Question: I am new to python programming and learning. I have a 2D array of dataset say "Curve", where "Curve[0]" are the x values and "Curve[1]" are the corresponding y values. For example, say "Curve[0]" = ([0, 0.5, 1, 1.5, 2]) and "Curve[1] = ([-4.45, 3.8, 23.8, 2.9, 7.86])". I want to plot a circular color map where "Curve[0]" will be the radius of each concentric circular ring with "Curve[1]" being the corresponding values of each circular ring shown in color code. I hope you manage to understand this.
The image should look similar to this:

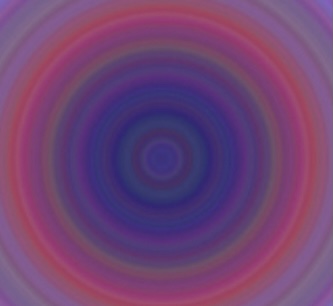
Answer: Here is one take on the problem. There are two main issues we need to solve.
First, we need a 2D grid of points '(xs, ys)' where both 'xs' and 'ys' are arrays of numbers in the interval '[-2, 2]' (since '2' is the largest radius in your example). This can be done by first constructing an array of evenly spaced numbers between '[-2, 2]' by calling 'np.linspace' (I use 100 points in the example). Next, we can get a 2D grid by calling 'np.meshgrid'.
The second problem is to calculate the color at each point. Since we only know the color for five radii, we need a way to guess the color for radius values we do not observe. One approach is to use interpolation, e.g. 'scipy.interpolate.interp1d'.
Altogether, the solution may look something like this:
'''
import numpy as np
from scipy.interpolate import interp1d
from matplotlib import pyplot as plt
Curve = np.array([
[0, 0.5, 1, 1.5, 2],
[-4.45, 3.8, 23.8, 2.9, 7.86],
])
# get the max radius
max_radius = Curve[0].max()
# get X and Y axes, contains 100 numers between -max_radius and +max_radius
zs = np.linspace(-max_radius, max_radius, 100)
# use meshgrid to get 2D grid points, each of xs and ys is 100 by 100 array
xs, ys = np.meshgrid(zs, zs)
# get radii for each point, 100 by 100
radii = np.sqrt(xs ** 2 + ys ** 2)
# color(r) will give the number representing color for radius r
# fill_value is passed to make sure we can extrapolate color
# from outside of the range
color = interp1d(Curve[0], Curve[1], fill_value="extrapolate")
# compute colors for each point
colors = color(radii)
# show the image using imshow
fig, ax = plt.subplots(1,1)
img = ax.imshow(colors,extent=[0, 100, 0, 100])
# set xticks
ax.set_xticks(np.linspace(0, 100, 5))
ax.set_xticklabels(np.linspace(-2, 2, 5))
# set yticks
ax.set_yticks(np.linspace(0, 100, 5))
ax.set_yticklabels(np.linspace(-2, 2, 5))
'''
The result looks as follows:
<URL>